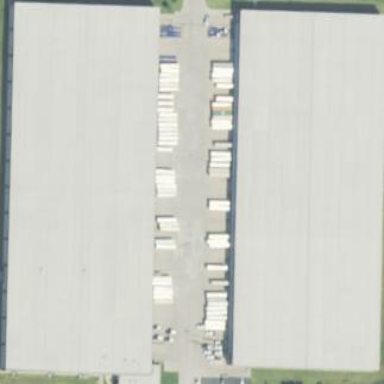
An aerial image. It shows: Area designated for warehousing.